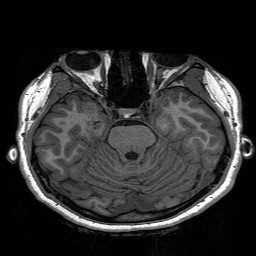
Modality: T1w
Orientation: coronal
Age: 25
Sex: female
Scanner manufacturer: siemens
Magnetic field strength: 3 T
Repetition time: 2.3 s
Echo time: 0.00197 s